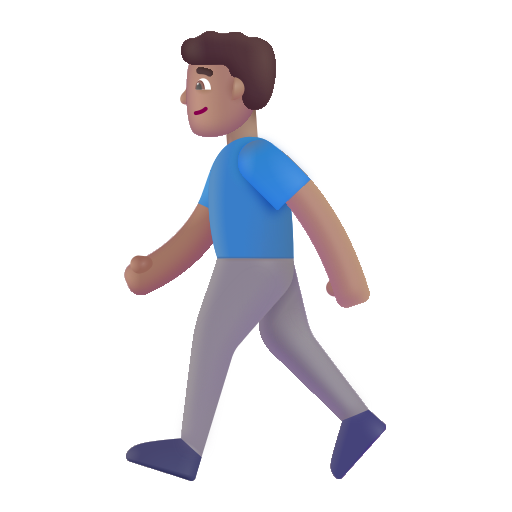
man walking color